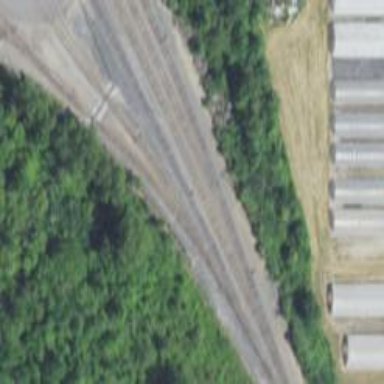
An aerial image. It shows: Rail spur service.